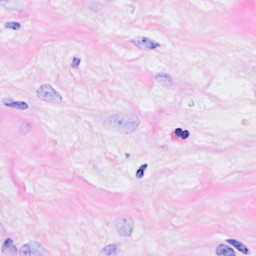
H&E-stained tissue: Breast